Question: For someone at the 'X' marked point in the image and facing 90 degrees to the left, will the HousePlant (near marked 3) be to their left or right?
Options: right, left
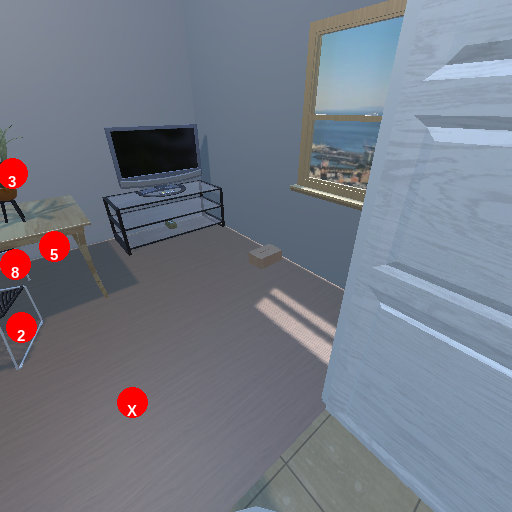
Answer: right